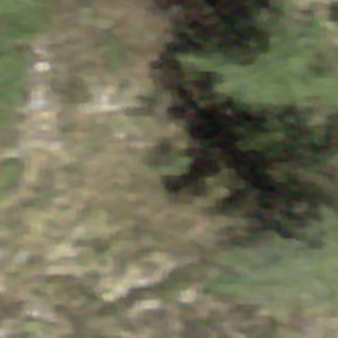
Label: other